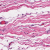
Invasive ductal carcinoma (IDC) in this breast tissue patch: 0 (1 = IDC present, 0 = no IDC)